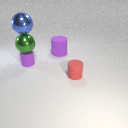
small purple rubber cylinder to the left of large purple rubber cylinder